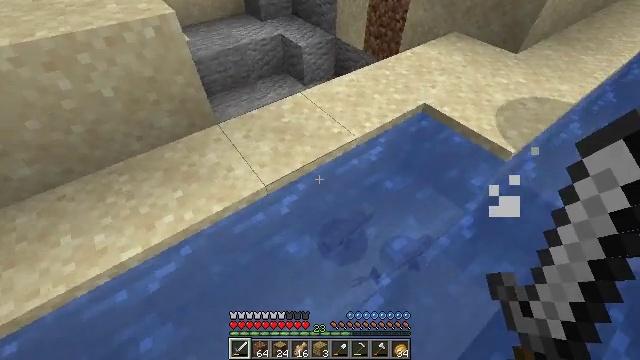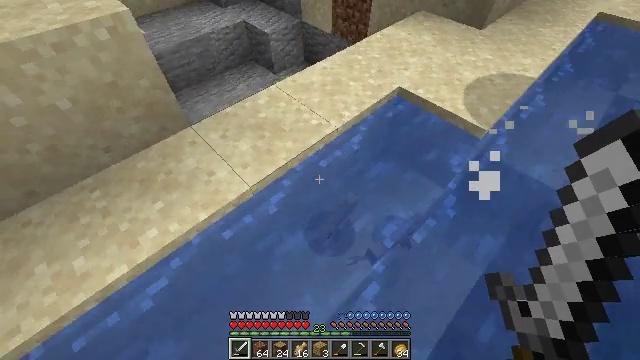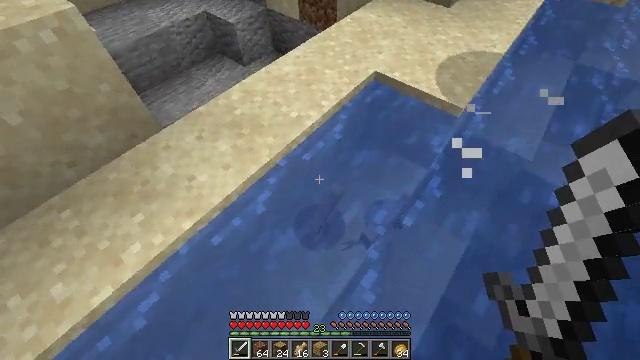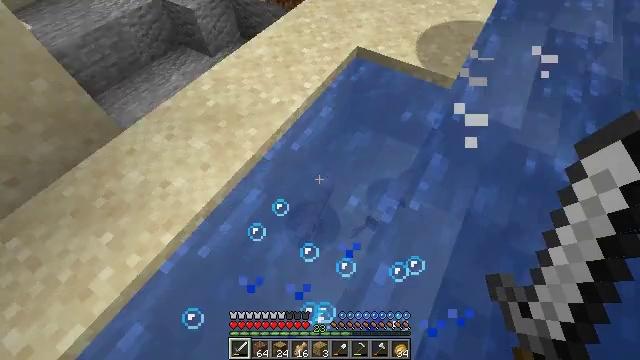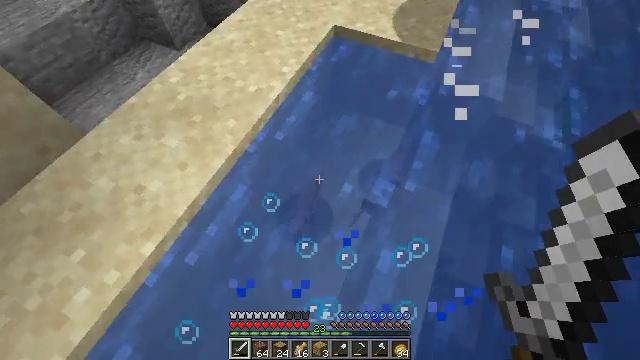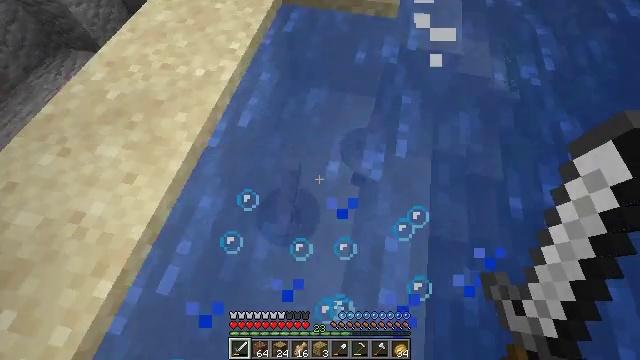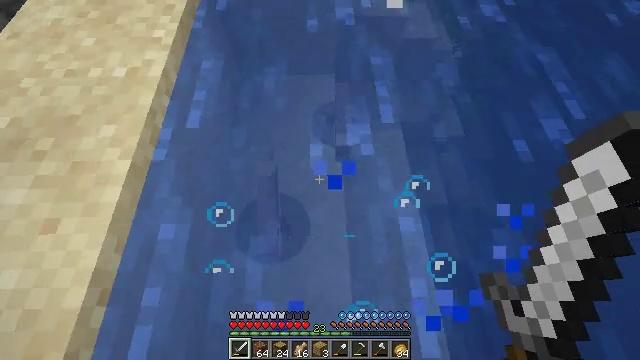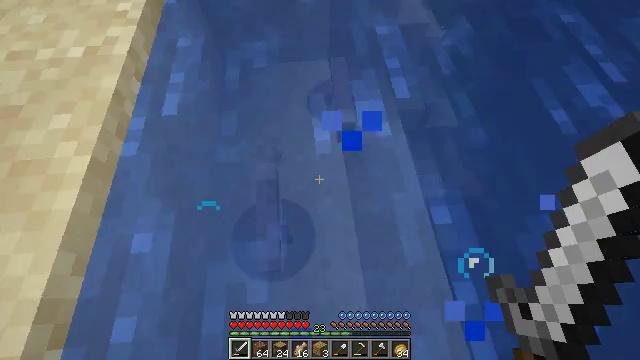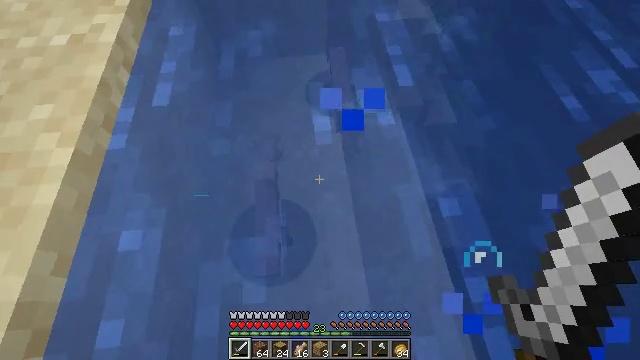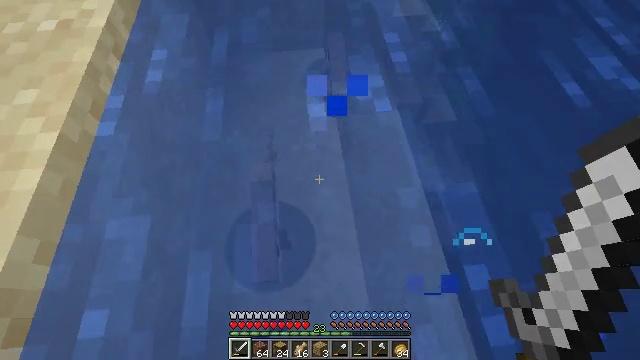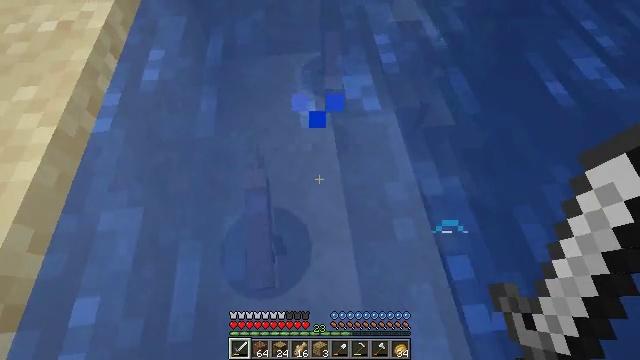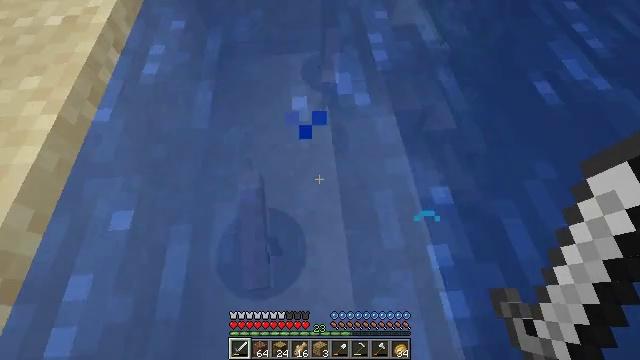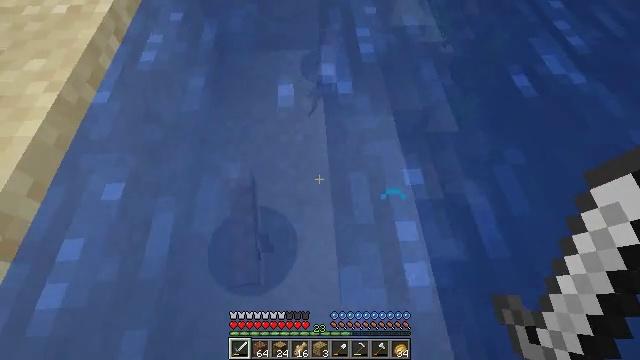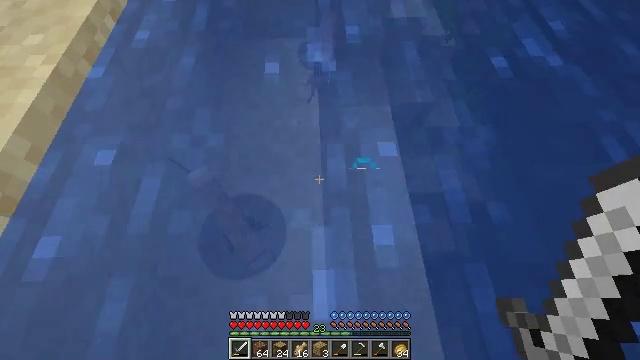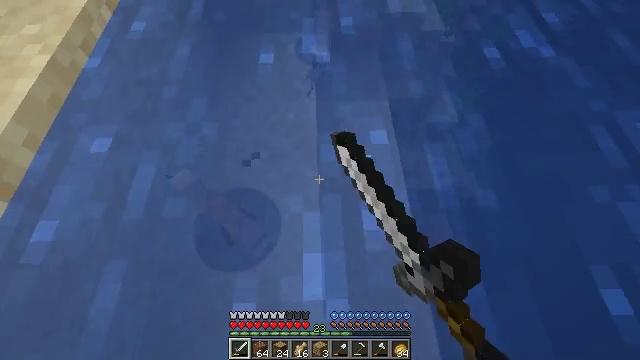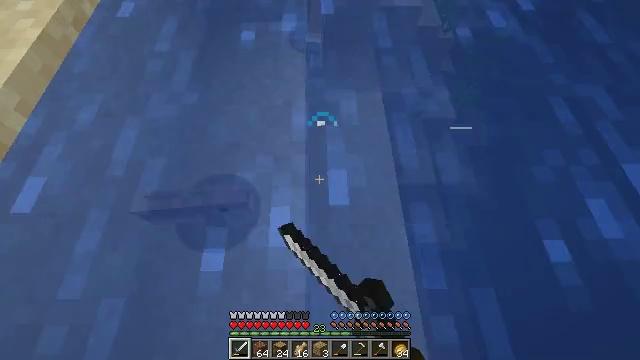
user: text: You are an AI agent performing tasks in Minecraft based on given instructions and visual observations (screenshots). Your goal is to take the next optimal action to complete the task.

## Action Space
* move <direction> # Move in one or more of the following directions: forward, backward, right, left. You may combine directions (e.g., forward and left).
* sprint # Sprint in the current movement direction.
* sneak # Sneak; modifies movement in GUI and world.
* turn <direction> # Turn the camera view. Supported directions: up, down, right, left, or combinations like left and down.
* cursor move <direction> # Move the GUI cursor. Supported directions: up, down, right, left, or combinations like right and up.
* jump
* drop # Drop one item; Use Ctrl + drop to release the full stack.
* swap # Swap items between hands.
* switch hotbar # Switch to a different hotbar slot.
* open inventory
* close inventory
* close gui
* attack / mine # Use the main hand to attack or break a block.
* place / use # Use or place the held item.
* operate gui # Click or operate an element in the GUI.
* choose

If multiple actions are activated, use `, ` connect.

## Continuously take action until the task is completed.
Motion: motion action
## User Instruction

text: Hunt fish.
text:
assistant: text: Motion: move forward, turn right and down
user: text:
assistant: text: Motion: move forward, turn right and down
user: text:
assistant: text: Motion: move forward, turn right and down
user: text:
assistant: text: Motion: move forward, turn right and down
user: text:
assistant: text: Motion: move forward, turn right and down
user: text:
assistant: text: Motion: move forward, turn right and down
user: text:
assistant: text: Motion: turn right
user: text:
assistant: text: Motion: no_op
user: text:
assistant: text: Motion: no_op
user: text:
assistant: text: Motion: turn up
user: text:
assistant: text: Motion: turn left
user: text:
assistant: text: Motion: turn left
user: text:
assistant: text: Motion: turn left, attack / mine
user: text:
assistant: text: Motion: attack / mine
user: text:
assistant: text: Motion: attack / mine
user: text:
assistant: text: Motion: turn left
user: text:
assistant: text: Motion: turn left and down
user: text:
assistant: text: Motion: move left, turn left
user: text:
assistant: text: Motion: move left, turn left
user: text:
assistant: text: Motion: move left, turn left
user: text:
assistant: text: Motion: move left, turn left and up
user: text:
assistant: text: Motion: move left, turn left and up
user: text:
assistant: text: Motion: move left
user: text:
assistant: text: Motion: move left, turn up
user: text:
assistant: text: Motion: move left, turn up
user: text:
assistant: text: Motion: move left, turn up
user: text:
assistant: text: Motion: move left, turn up, attack / mine
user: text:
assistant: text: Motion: move left, attack / mine
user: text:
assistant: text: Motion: move left, attack / mine
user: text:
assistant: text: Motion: move left, attack / mine